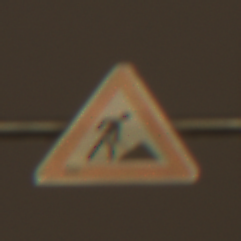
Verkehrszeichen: Arbeitsstelle
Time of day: Night
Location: Outdoor (Urban)
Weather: Overcast
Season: NotSpecified
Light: Artificial